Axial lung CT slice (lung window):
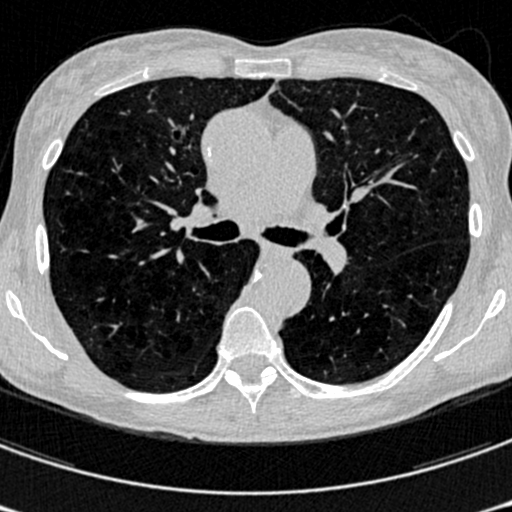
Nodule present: no